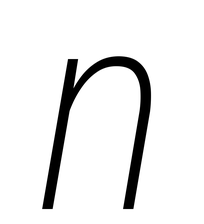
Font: Roboto-Italic_Condensed_ExtraLight_Italic